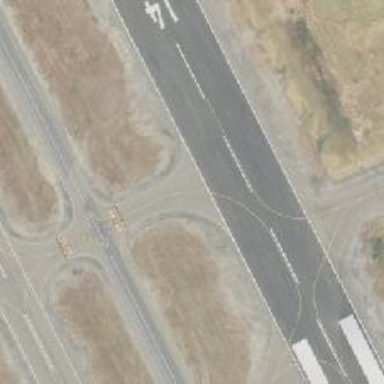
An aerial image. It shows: Image of taxiway at airport.